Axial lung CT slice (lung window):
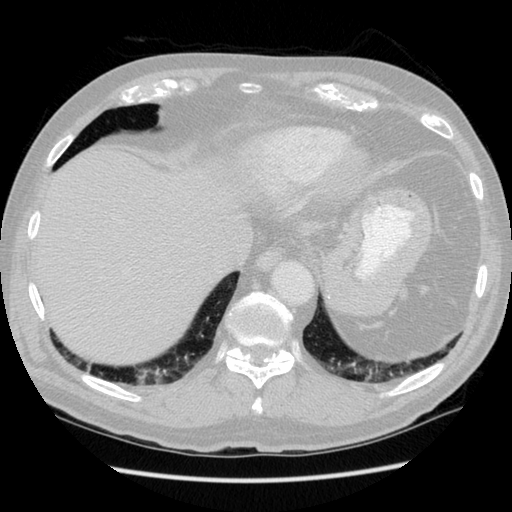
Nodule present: no